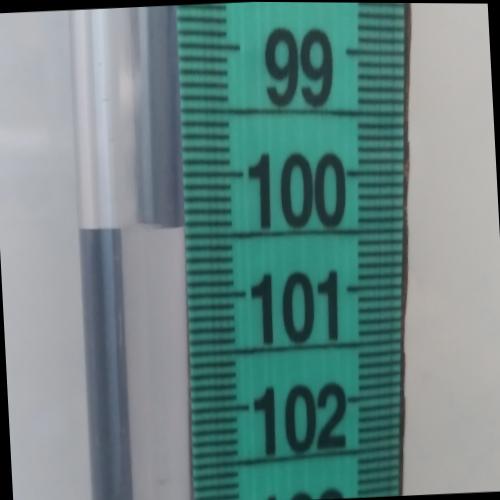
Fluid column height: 100.4 cm